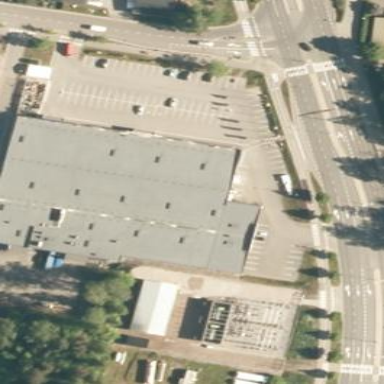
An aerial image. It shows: Retail area.